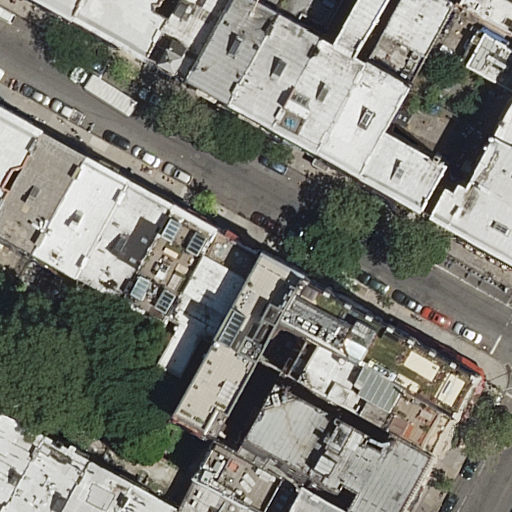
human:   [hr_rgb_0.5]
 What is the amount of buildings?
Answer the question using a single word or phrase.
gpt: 30

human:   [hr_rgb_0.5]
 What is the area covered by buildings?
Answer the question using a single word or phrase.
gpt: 5897m2

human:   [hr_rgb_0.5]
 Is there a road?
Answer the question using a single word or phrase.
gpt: yes

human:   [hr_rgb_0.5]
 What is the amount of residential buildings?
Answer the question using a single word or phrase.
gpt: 30

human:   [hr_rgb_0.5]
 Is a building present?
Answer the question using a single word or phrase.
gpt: yes

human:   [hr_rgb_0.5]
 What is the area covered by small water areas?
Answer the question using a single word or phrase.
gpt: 0m2

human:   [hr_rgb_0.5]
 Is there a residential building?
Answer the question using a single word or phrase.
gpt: yes

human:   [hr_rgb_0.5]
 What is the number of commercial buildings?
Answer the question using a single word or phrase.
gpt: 0

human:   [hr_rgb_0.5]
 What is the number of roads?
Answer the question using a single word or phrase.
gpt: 4

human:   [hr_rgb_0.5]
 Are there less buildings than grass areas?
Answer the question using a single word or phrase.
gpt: no

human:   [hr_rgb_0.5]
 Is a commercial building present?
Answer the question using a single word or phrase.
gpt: no

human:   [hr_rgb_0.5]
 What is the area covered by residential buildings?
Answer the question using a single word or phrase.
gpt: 5897m2

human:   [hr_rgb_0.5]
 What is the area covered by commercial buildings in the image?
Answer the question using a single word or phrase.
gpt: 0m2

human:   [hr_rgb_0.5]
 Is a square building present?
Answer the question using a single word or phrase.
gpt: no

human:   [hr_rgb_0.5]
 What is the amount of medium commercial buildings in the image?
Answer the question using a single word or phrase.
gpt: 0

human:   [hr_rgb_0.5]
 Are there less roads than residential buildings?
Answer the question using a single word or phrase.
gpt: yes

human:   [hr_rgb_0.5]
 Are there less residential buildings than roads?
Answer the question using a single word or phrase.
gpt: no

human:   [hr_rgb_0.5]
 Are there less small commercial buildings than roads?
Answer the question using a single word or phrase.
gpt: yes

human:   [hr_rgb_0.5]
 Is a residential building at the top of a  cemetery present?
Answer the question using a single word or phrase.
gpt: no

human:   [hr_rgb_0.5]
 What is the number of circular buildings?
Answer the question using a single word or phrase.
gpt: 0

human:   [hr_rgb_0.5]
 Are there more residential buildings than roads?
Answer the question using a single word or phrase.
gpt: yes

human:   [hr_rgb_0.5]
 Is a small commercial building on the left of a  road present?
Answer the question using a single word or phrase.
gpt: no

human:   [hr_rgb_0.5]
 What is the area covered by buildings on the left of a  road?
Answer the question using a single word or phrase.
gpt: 4982m2

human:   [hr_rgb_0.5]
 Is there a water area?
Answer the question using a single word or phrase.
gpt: no

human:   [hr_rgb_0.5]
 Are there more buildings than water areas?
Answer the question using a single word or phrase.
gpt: yes

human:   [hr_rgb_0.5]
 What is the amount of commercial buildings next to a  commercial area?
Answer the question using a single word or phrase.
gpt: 0

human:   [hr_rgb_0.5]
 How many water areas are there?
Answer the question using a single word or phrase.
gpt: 0

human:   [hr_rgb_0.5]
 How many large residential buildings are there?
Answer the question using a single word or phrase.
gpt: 1

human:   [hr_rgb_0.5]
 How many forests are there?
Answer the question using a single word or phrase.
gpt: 0

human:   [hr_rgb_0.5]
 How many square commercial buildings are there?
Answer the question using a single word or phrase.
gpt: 0

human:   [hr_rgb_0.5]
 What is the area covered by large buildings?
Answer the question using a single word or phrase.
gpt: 532m2

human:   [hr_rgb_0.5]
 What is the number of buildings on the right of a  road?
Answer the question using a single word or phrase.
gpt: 10

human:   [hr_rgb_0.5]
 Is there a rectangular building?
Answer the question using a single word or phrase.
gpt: yes

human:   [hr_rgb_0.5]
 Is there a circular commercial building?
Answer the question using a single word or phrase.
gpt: no

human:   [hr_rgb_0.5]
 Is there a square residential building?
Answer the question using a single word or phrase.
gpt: no

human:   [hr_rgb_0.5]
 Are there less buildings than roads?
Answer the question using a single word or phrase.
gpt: no

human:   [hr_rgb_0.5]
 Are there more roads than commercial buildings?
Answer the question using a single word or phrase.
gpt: yes

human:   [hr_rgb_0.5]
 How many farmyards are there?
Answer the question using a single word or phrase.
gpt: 0

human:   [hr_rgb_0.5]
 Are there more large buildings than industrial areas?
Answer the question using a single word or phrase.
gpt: yes

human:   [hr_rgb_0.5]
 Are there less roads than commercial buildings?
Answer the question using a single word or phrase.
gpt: no

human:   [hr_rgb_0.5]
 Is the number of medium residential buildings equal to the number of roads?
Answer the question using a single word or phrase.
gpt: no

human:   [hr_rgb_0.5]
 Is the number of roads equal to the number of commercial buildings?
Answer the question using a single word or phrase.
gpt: no

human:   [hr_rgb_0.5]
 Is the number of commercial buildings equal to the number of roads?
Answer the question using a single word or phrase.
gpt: no

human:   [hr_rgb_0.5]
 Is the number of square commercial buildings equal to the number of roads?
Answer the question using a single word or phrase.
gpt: no

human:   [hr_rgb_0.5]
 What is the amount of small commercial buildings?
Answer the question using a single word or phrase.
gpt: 0

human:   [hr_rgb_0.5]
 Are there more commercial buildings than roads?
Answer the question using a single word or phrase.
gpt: no

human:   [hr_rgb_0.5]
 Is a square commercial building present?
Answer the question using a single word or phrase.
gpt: no

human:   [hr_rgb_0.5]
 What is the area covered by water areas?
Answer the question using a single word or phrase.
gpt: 0m2

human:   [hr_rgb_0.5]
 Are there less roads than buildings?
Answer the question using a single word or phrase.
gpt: yes

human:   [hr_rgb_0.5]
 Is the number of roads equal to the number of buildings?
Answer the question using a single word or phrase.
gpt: no

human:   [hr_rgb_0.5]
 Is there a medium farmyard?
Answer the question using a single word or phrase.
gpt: no

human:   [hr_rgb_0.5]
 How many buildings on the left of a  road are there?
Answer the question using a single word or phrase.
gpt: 25

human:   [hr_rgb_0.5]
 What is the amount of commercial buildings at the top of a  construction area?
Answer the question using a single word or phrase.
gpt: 0

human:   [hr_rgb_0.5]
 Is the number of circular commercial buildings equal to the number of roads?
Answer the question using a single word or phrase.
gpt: no

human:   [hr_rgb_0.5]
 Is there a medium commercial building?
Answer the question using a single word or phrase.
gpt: no

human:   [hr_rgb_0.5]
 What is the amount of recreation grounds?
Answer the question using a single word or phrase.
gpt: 0

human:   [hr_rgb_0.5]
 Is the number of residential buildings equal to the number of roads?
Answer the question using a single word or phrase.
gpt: no

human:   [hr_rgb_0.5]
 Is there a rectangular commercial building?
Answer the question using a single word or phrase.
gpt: no

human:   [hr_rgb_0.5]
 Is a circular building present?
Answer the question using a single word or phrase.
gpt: no

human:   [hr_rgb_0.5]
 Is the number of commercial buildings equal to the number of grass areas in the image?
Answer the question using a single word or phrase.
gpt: yes

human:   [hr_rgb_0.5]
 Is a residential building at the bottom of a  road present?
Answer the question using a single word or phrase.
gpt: yes

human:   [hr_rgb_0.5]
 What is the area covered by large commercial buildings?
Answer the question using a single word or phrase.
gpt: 0m2

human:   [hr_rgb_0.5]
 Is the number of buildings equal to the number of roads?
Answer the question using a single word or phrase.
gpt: no

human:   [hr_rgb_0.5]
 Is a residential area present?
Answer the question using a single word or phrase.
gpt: no